Question: I want to inpaint some affine warped images in an iOS project.
First I create a 'frame_mask':
'''
frame_mask.create(image_size, CV_8U);
frame_mask.setTo(255);
'''
Second I apply the same affine transformation to the 'frame_mask':
'''
cv::warpAffine(frame_mask, transformed_mask, T, image_size, cv::INTER_CUBIC);
'''
Finally, I do the inpainting:
'''
cv::inpaint(frame, transformed_mask, inpainted_frame, 5, CV_INPAINT_TELEA);
'''
But the result did not match my expectations.
The output is either black or image shown below.

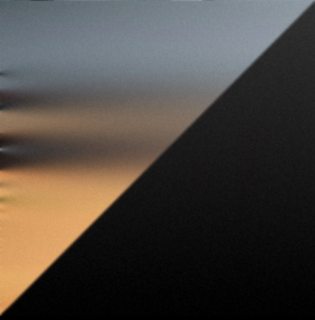
Answer: This problem was solved by accident.
I generated a wrong mask.
Adding the following code could help:
'''
cv::bitwise_not(stabilized_mask, stabilized_mask);
'''